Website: ulta-beauty
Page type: delivery-shipping
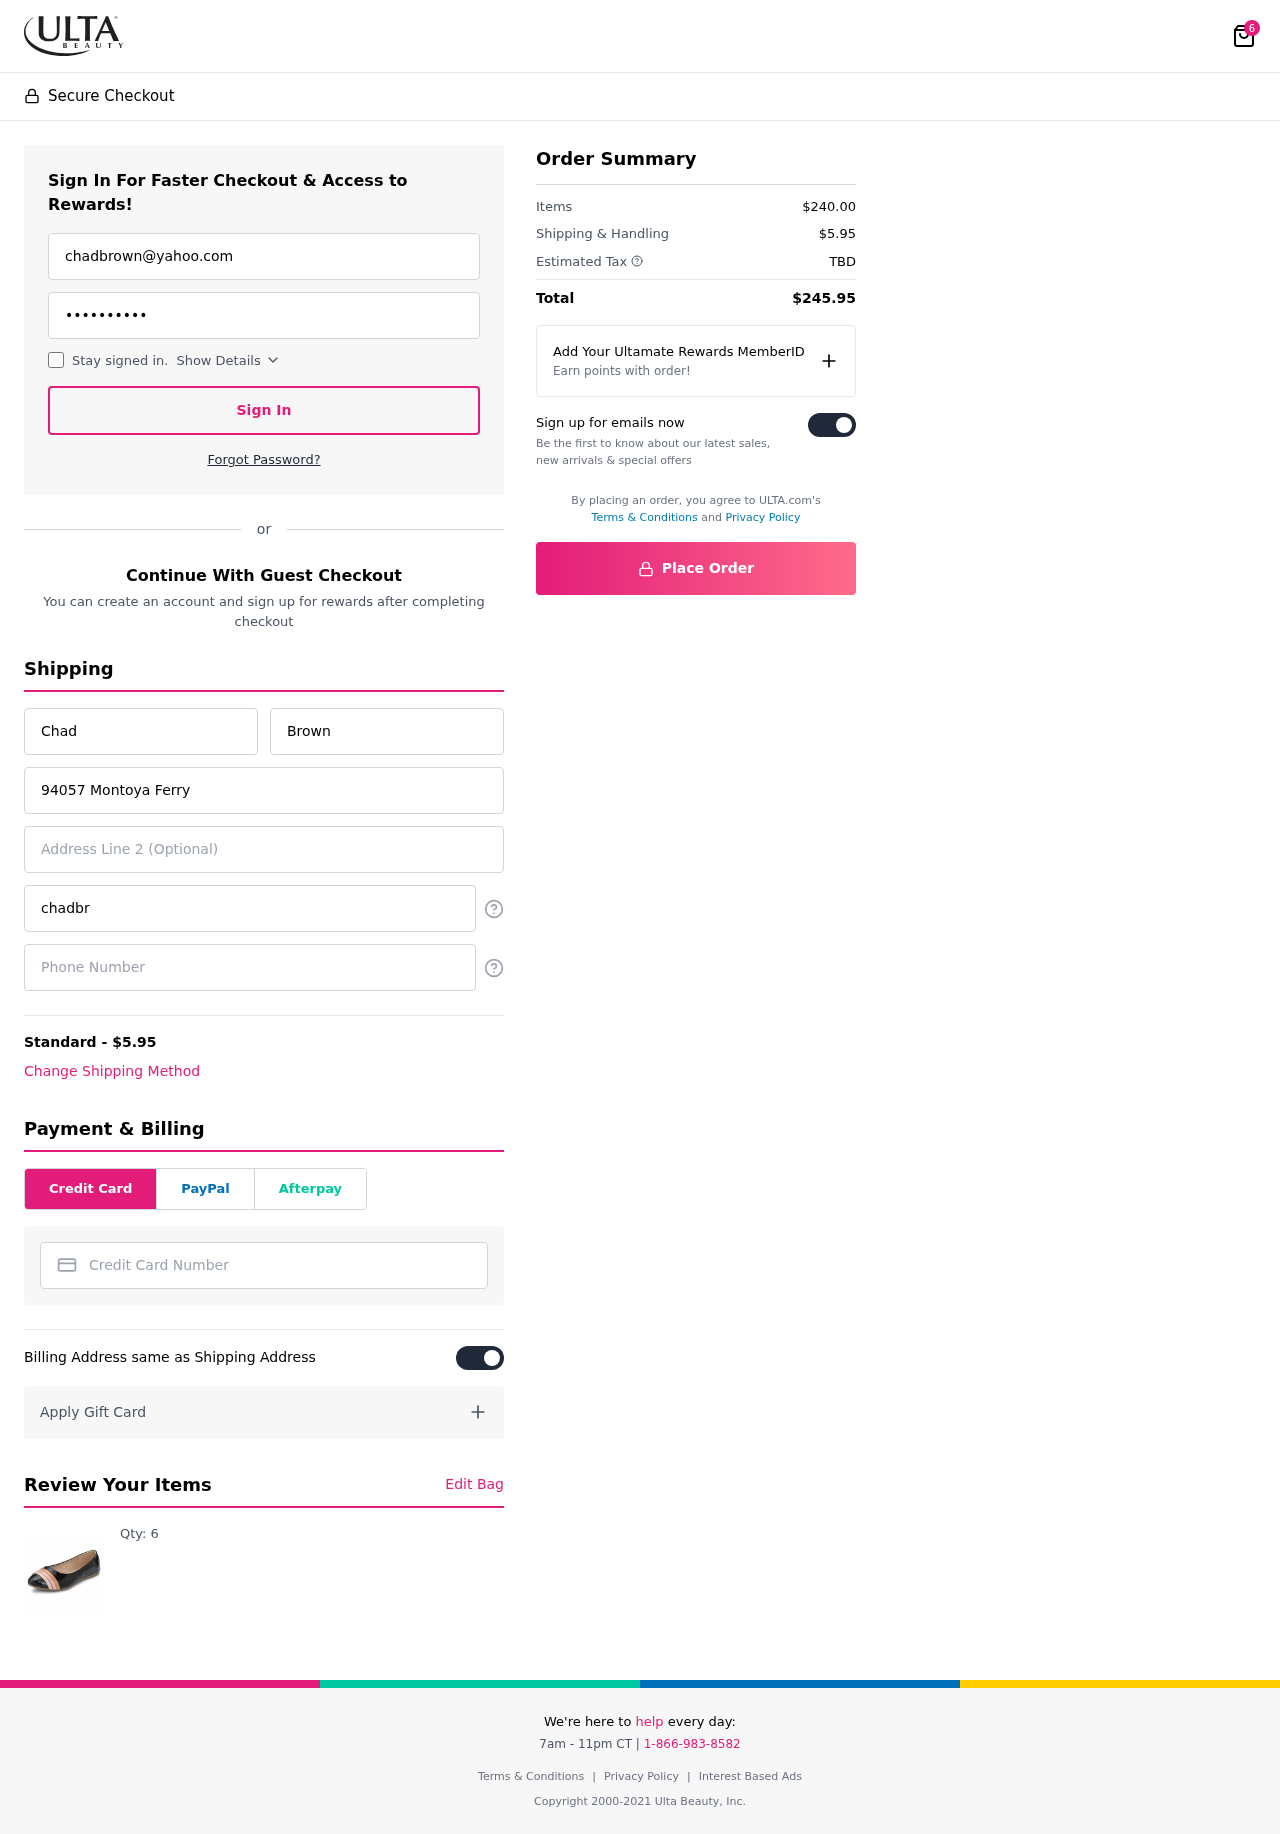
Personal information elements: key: PII_CARD_NUMBER
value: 4625 6225 8494 3342
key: PII_EMAIL
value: chadbrown@yahoo.com
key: PII_EMAIL2
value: chadbrown@yahoo.com
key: PII_FIRSTNAME
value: Chad
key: PII_LASTNAME
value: Brown
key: PII_PHONE
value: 4916105780
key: PII_STREET
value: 94057 Montoya Ferry
Product elements: key: PRODUCT1_QUANTITY
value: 6
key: PRODUCT1
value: Qty: 6
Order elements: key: ORDER_NUM_ITEMS
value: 6
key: ORDER_SHIPPING_COST
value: $5.95
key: ORDER_SUBTOTAL
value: $240.00
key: ORDER_TAX
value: TBD
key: ORDER_TOTAL
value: $245.95